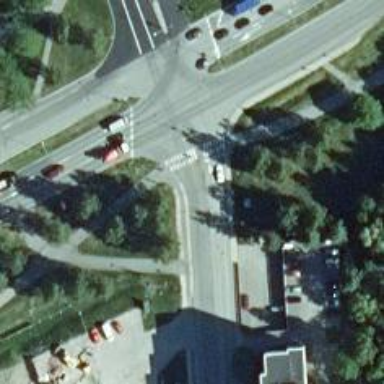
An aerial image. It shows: Road with "give way" sign.